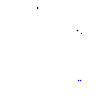
Particle: proton